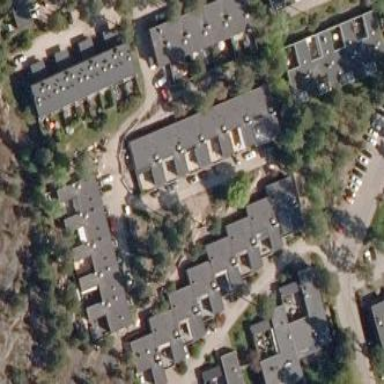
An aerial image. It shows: Terrace building.